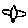
Label: bird